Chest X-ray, AP view. Patient: 47 years old, sex F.
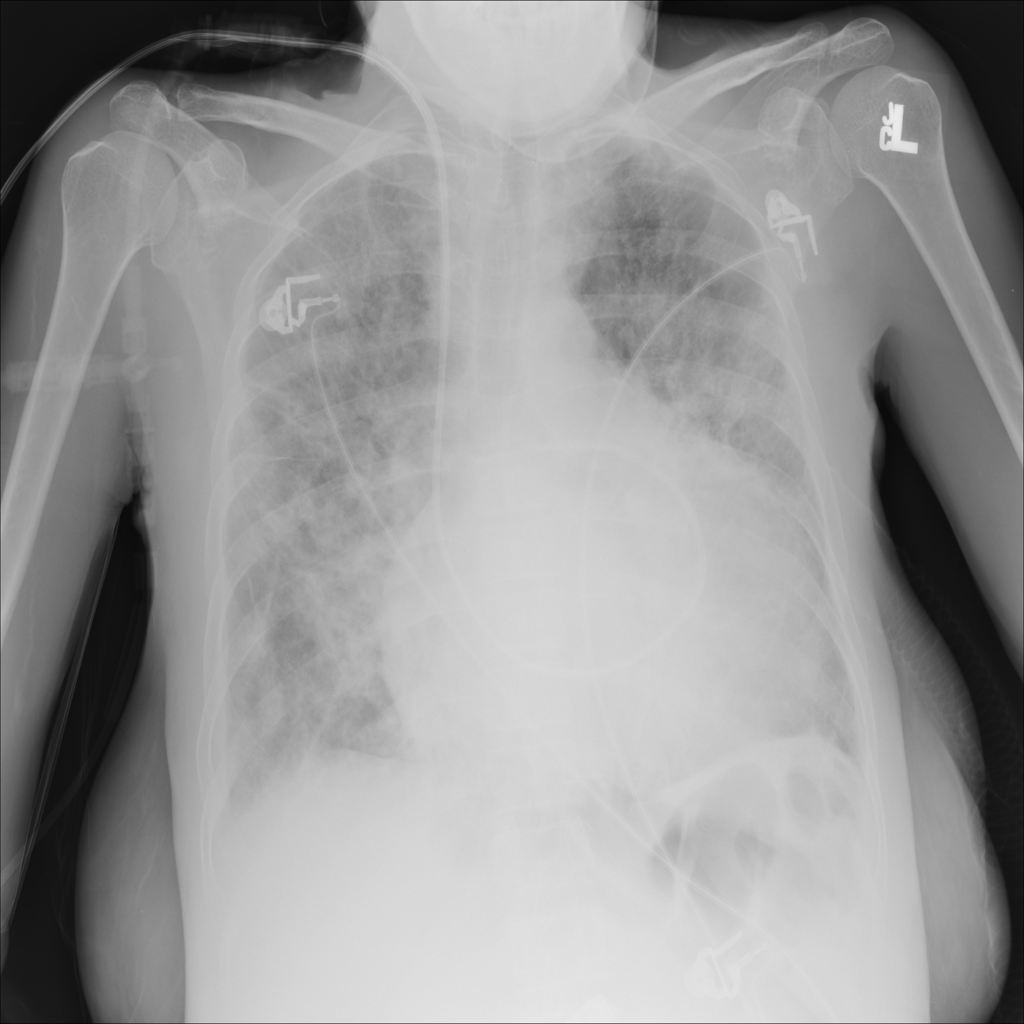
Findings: Infiltration